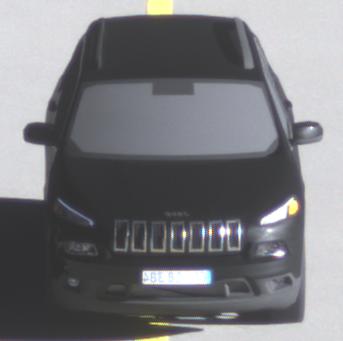
Make: Jeep
Model: Cherokee 3.2 V6 Pentastar
Detailed model: Cherokee (KL)
Model produced from: 2014/07
Model produced until: 2015/07
Doors: 5
Color: black
Road condition: dry road
Daytime: morning or afternoon
Contrast: high contrast